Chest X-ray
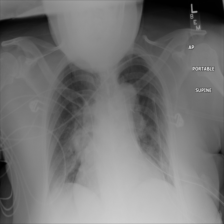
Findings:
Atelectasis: negative
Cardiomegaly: negative
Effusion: negative
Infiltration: negative
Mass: negative
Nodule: negative
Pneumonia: negative
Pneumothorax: negative
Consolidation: negative
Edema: negative
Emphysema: negative
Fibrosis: negative
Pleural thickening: negative
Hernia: negative